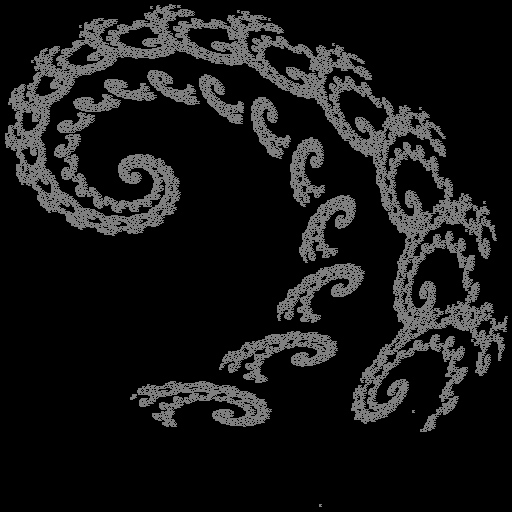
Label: spiral